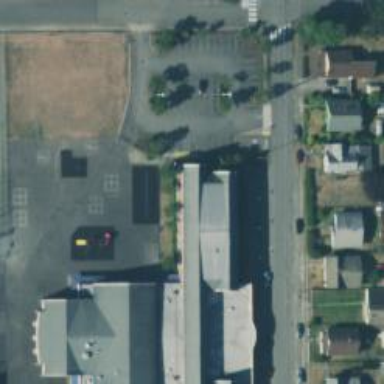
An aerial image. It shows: Parking space is available.